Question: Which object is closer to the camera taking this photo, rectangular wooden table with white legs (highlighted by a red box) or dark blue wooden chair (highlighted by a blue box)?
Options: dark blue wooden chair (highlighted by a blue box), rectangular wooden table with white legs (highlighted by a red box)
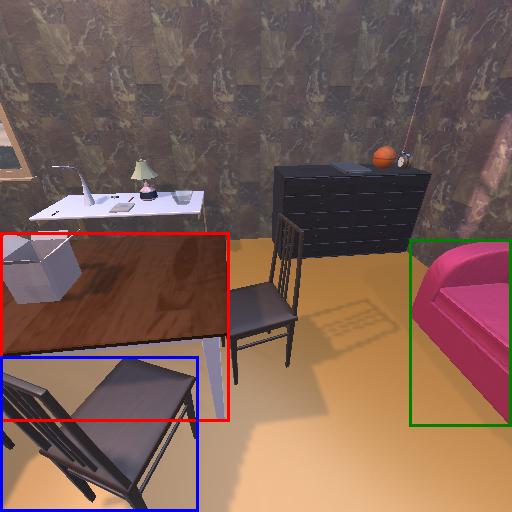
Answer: dark blue wooden chair (highlighted by a blue box)